Field crop: tomato
Growth stage: 1
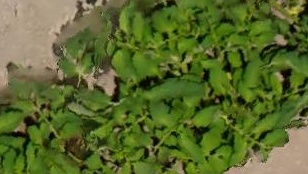
Species: tomato